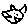
Label: cat